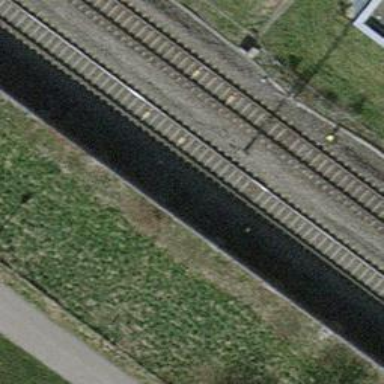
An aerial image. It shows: Railway signal.